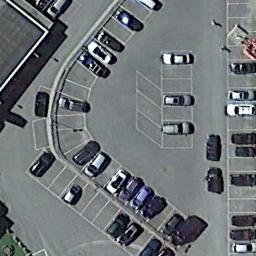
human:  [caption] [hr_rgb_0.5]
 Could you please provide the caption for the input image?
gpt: There are some cars on the parking lot .

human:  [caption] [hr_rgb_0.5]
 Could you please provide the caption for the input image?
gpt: A quarter of the vehicles in the parking lot are red .

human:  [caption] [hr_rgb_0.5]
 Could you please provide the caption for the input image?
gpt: There are many different colors and styles of cars in the parking lot .

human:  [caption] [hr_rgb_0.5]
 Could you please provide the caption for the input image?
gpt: The parking lot has some neatly arranged cars .

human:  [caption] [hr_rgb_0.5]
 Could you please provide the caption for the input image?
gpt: There are some cars on the parking lot .